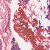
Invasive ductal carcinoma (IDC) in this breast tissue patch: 0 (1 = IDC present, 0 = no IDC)